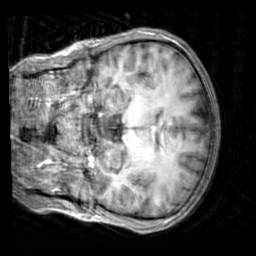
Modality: T1w
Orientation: coronal
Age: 19
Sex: male
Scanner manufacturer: siemens
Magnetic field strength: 3 T
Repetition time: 2.3 s
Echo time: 0.00303 s